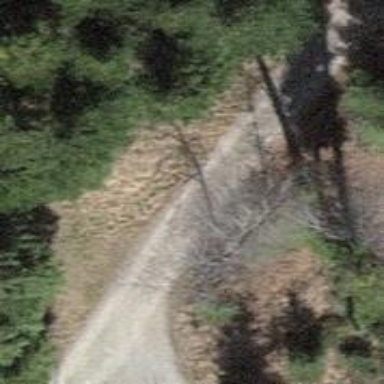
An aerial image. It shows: Gravel track with grade2 quality.